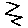
Label: zigzag